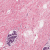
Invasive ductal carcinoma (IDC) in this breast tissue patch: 0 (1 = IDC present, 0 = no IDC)